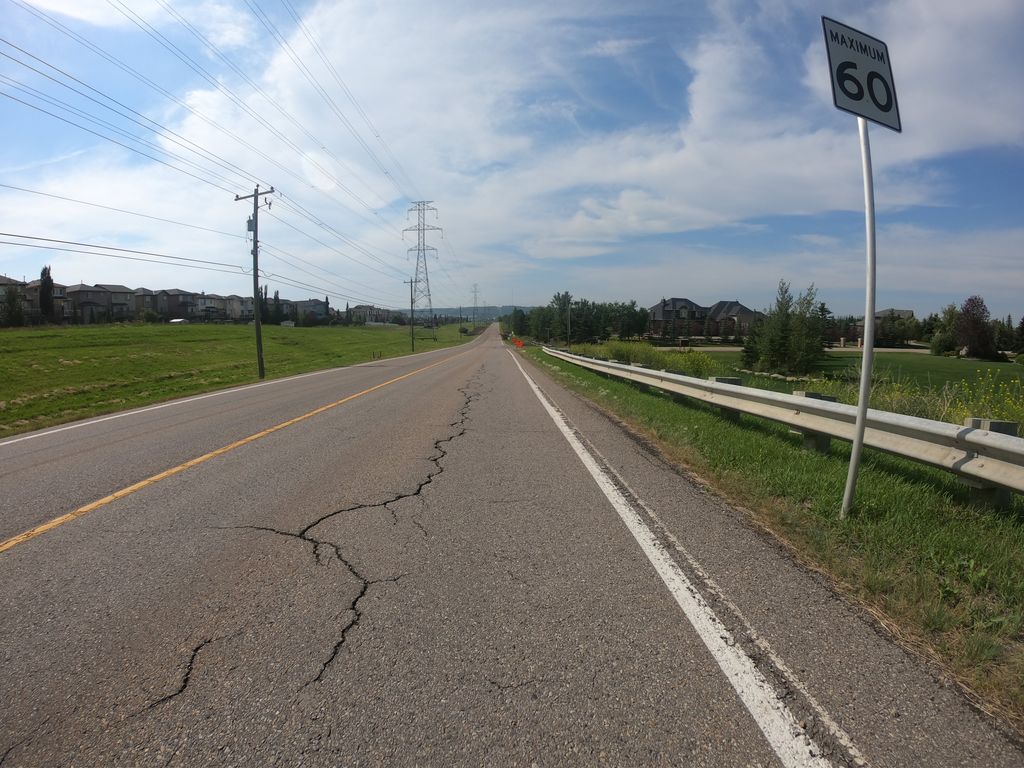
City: calgary